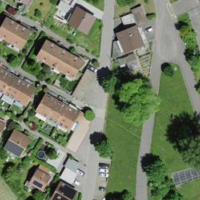
EUNIS habitat code: 54
Species observed at this site:
Cotinus coggygria